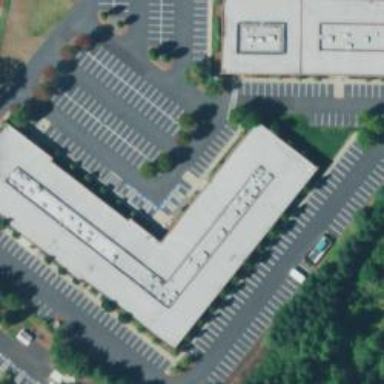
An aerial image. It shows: Parking space is available.